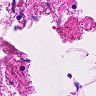
Metastatic tissue present: no